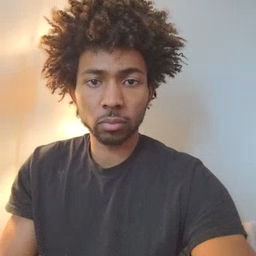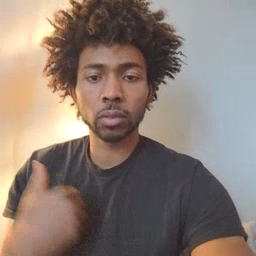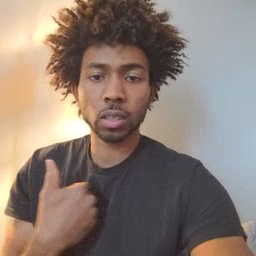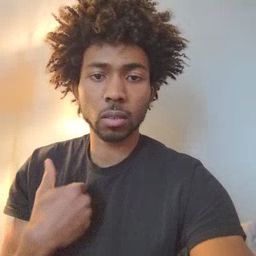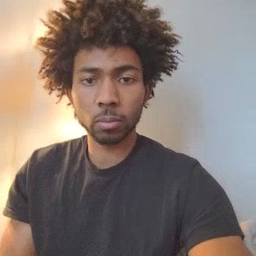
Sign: animal